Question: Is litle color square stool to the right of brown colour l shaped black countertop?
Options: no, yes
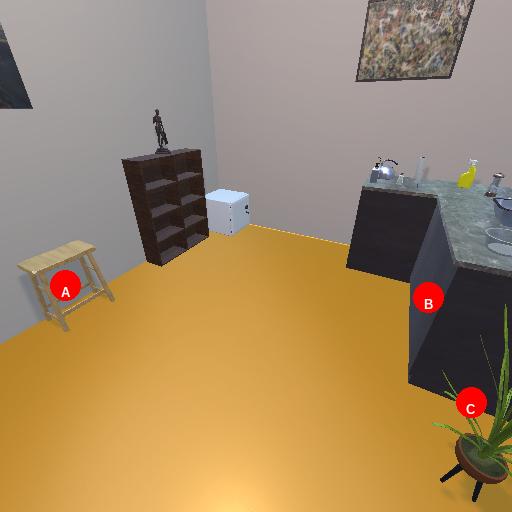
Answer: no